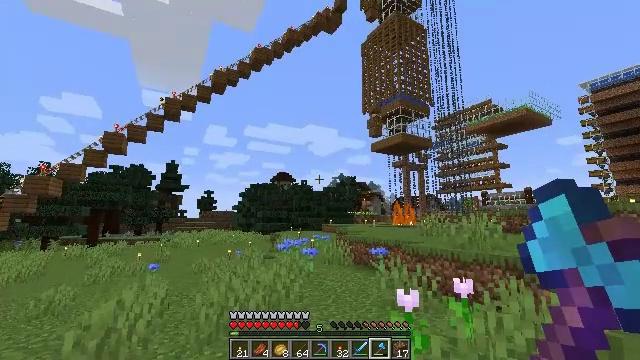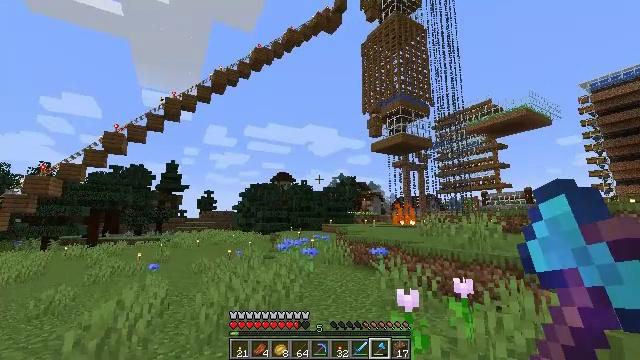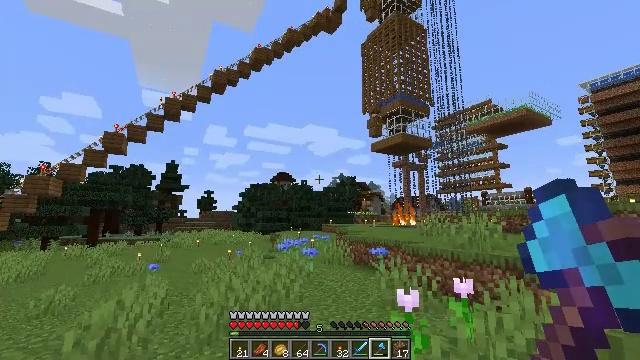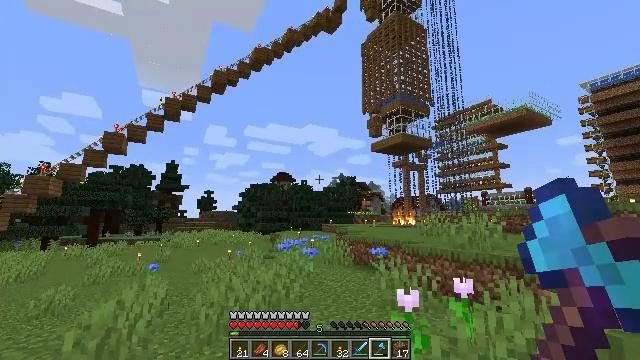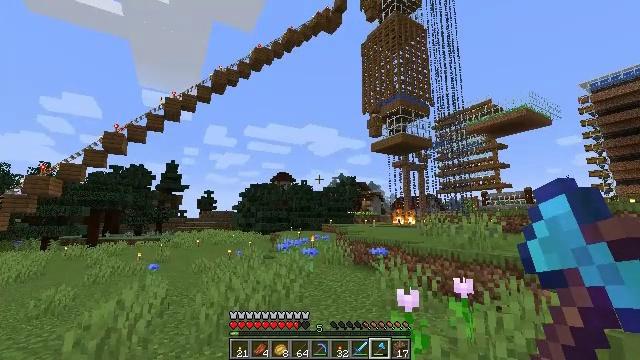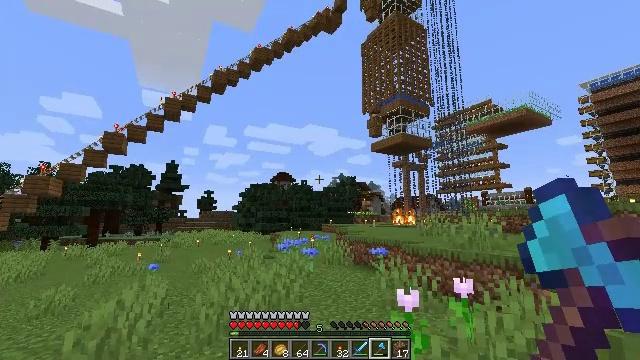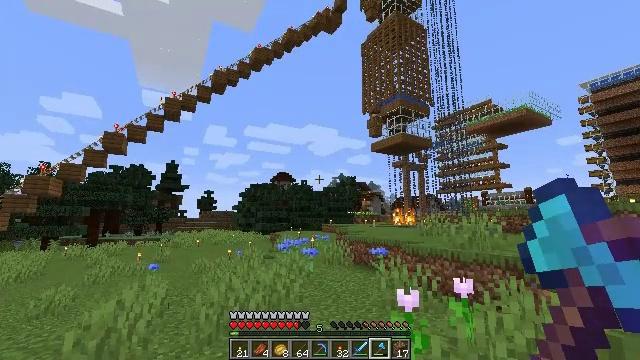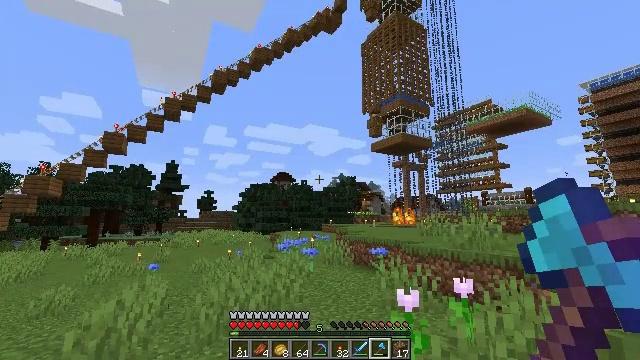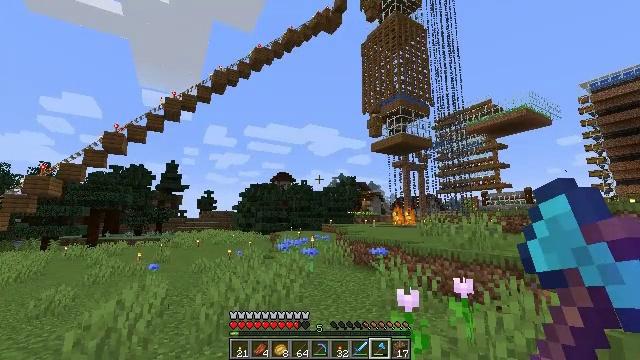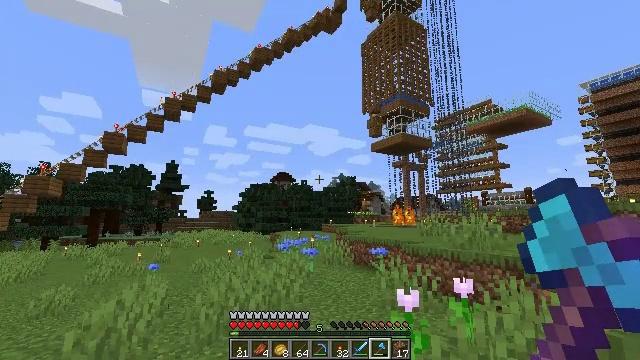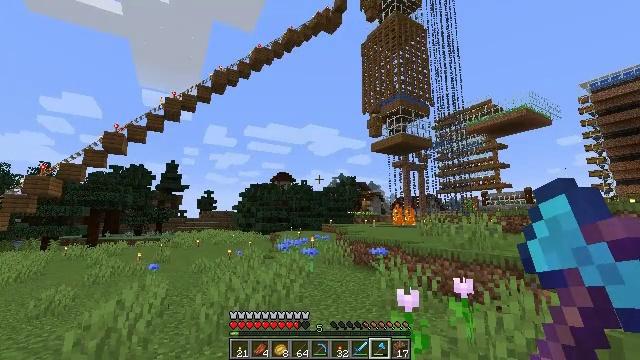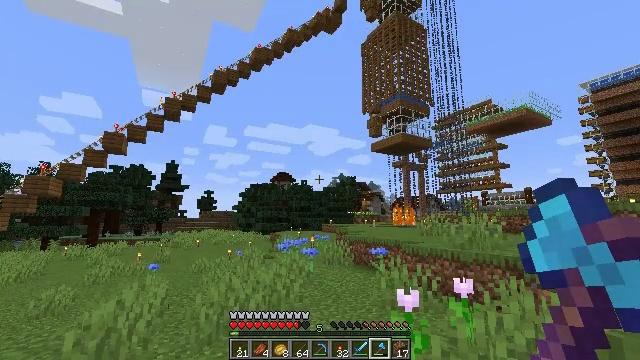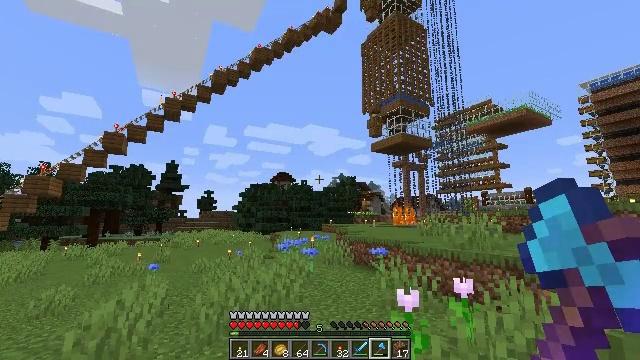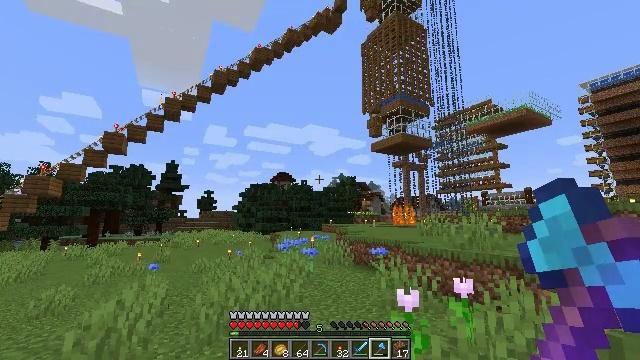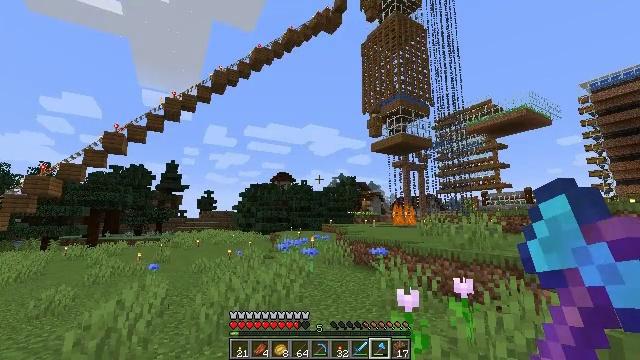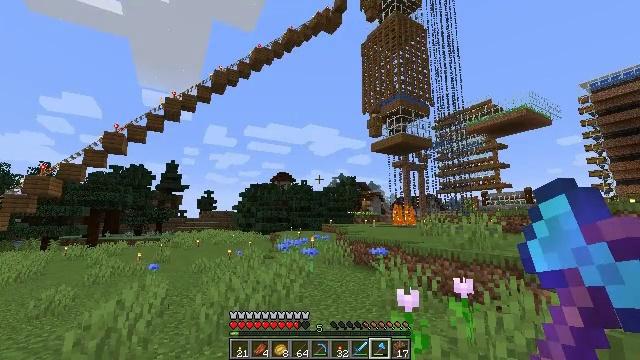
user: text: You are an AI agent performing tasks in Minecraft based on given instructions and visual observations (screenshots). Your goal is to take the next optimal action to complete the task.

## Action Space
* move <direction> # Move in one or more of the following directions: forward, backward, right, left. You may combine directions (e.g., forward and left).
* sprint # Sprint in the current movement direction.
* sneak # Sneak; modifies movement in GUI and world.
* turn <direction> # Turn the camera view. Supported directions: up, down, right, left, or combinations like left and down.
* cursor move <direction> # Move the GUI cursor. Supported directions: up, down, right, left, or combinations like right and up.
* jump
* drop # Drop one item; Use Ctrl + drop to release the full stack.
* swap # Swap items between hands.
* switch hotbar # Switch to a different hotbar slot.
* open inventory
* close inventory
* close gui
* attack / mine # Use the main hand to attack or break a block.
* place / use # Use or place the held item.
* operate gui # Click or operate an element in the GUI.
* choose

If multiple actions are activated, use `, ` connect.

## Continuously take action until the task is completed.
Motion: motion action
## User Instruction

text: Gather the redstone torch.
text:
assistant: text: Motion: no_op
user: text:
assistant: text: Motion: no_op
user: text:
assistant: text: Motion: no_op
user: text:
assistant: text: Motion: no_op
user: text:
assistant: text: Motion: no_op
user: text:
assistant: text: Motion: no_op
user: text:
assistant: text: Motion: no_op
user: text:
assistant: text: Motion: no_op
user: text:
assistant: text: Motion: no_op
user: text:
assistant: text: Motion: no_op
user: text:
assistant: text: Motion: no_op
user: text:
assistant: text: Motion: no_op
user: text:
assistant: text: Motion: no_op
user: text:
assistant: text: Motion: no_op
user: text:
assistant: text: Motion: no_op
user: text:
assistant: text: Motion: no_op
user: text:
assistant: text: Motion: no_op
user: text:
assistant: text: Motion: turn right and up
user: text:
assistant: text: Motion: turn right and up
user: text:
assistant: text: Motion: turn right and up
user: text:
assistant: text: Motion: turn up
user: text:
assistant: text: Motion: turn up
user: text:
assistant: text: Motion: turn up
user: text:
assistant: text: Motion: no_op
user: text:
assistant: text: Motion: no_op
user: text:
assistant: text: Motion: no_op
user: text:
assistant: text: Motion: no_op
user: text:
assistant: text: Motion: no_op
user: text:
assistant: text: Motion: no_op
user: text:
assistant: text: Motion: no_op